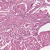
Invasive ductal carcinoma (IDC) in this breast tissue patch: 1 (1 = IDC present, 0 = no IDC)